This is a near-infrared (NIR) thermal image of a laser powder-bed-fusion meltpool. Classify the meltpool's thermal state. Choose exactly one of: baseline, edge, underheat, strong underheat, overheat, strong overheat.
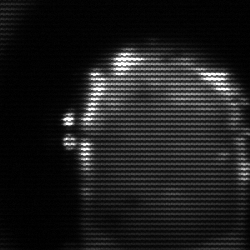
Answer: baseline